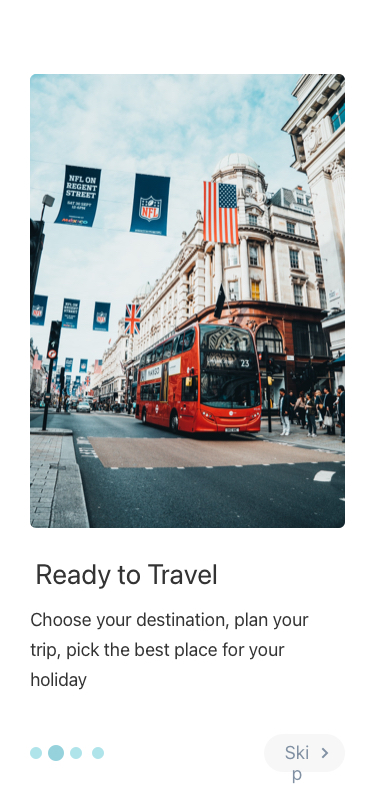
Text in this UI design:
Choose your destination, plan your trip, pick the best place for your holiday
Ready to Travel
Skip